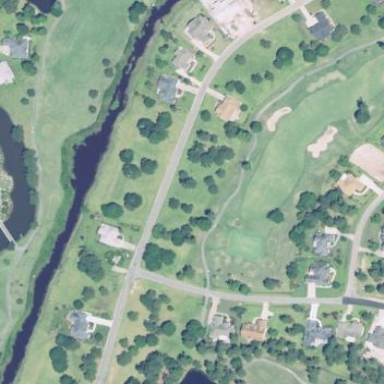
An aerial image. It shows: Water hazard on golf course.